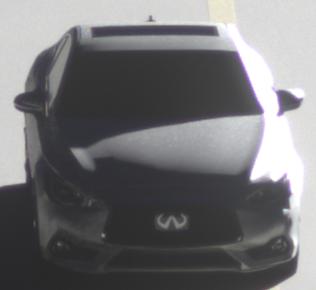
Make: Infiniti
Model: Q60 2.0t
Detailed model: Q60 (V37)
Model produced from: 2016/10
Model produced until: 2018/08
Doors: 2
Color: white
Road condition: dry road
Daytime: sunrise or sunset
Contrast: high contrast